Field crop: maize
Growth stage: 1
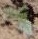
Species: datura